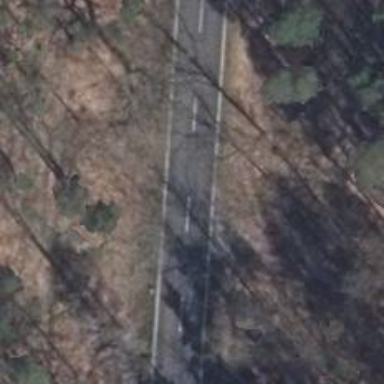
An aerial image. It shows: Secondary road.